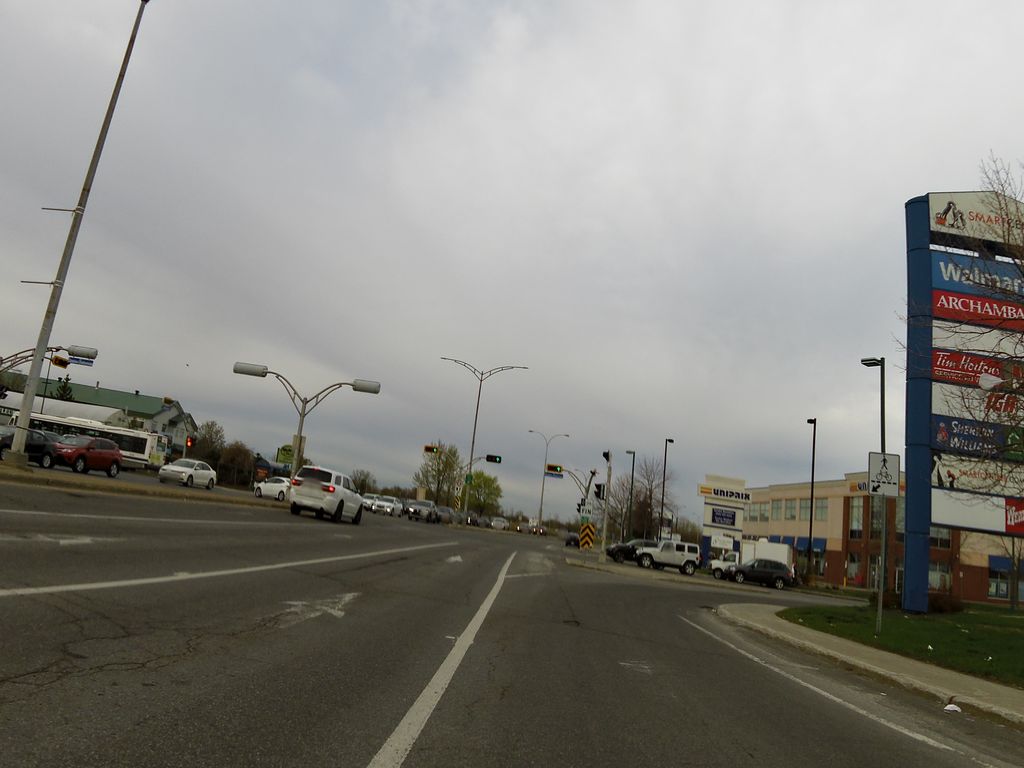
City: montreal